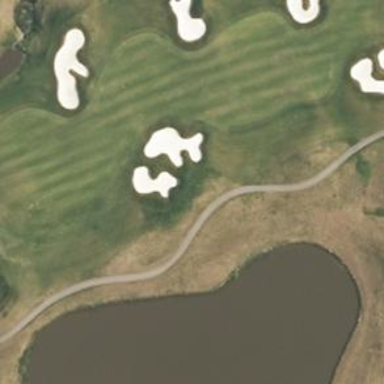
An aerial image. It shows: Area with grass used as rough in golf course.